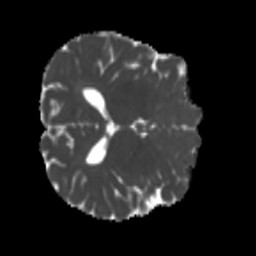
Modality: MD
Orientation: axial
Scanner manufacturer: siemens
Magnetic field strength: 3 T
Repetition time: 4 s
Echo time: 0.0594 s